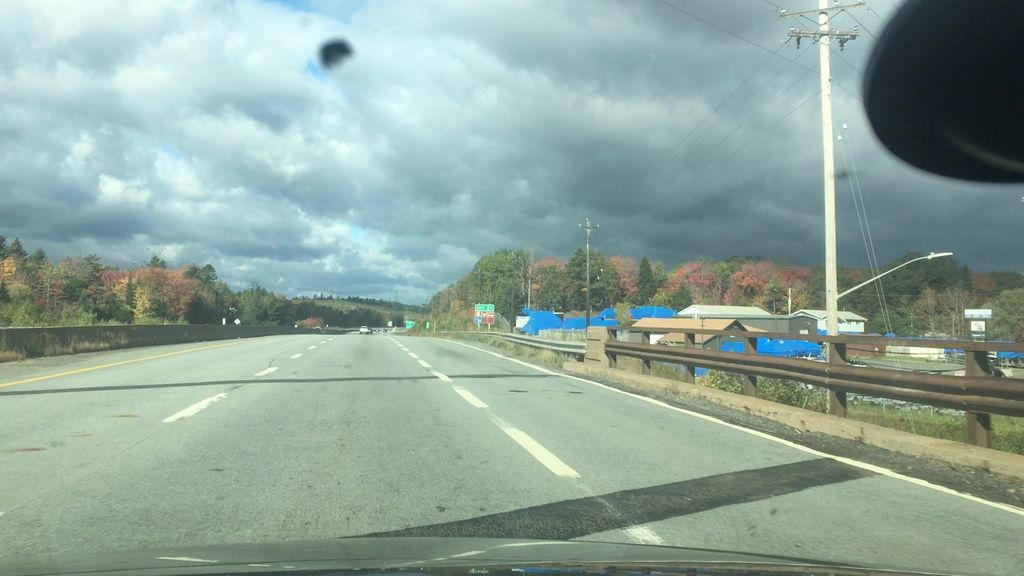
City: halifax